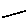
Label: line